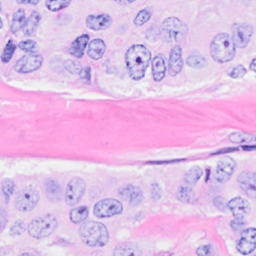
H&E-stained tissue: Breast